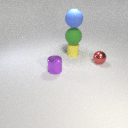
small yellow rubber cylinder behind small purple metal cylinder